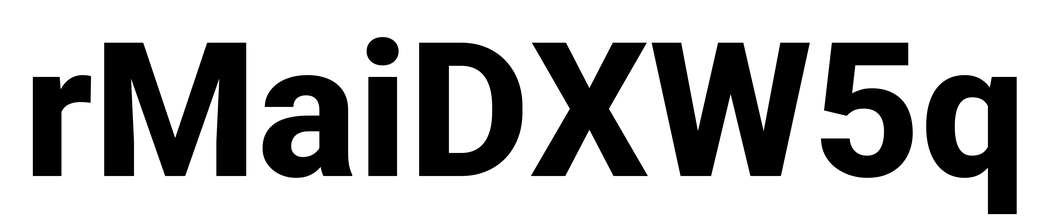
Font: Roboto_ExtraBold